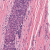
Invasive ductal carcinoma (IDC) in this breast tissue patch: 0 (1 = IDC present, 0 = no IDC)